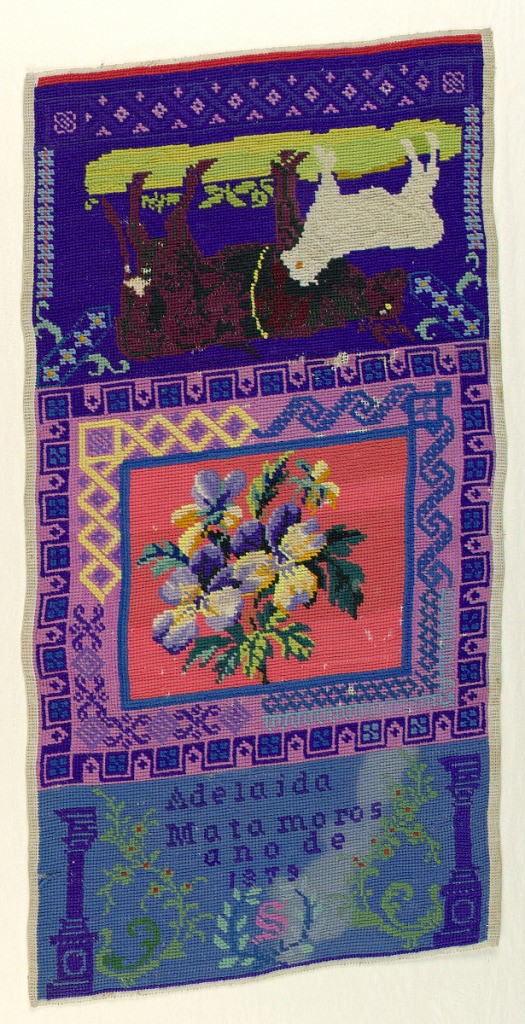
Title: Sampler
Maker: Adelaida Matamoros
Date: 1879
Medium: wool embroidery on cotton foundation Technique: embroidered in half-cross stitches on plain weave
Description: The sampler is divided into three sections. In the upper third, a brown cow with a white calf, upside down to the center panel. In the center, a floral bouquet in many colors on a red ground, surrounded by geometric borders in shades of violet. In the lower third, the inscription in embroidered in blue on a blue ground, with a pillar on either side.